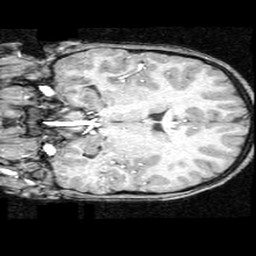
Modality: T1w
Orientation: coronal
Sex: male
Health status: ill
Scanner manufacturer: ge
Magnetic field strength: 1.5 T
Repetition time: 21 s
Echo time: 0.008 s